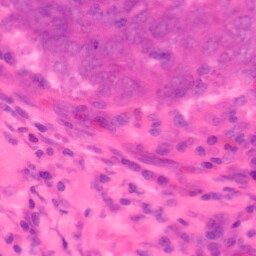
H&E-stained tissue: Colon